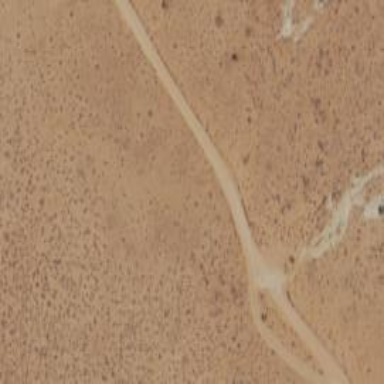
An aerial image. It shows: Path.